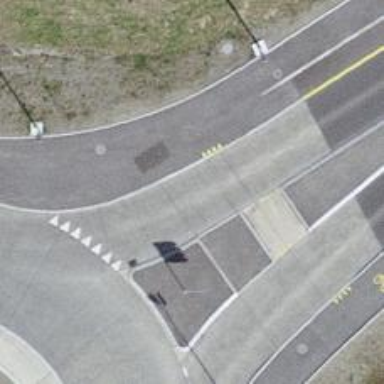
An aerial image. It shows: Unmarked crossing on footway.